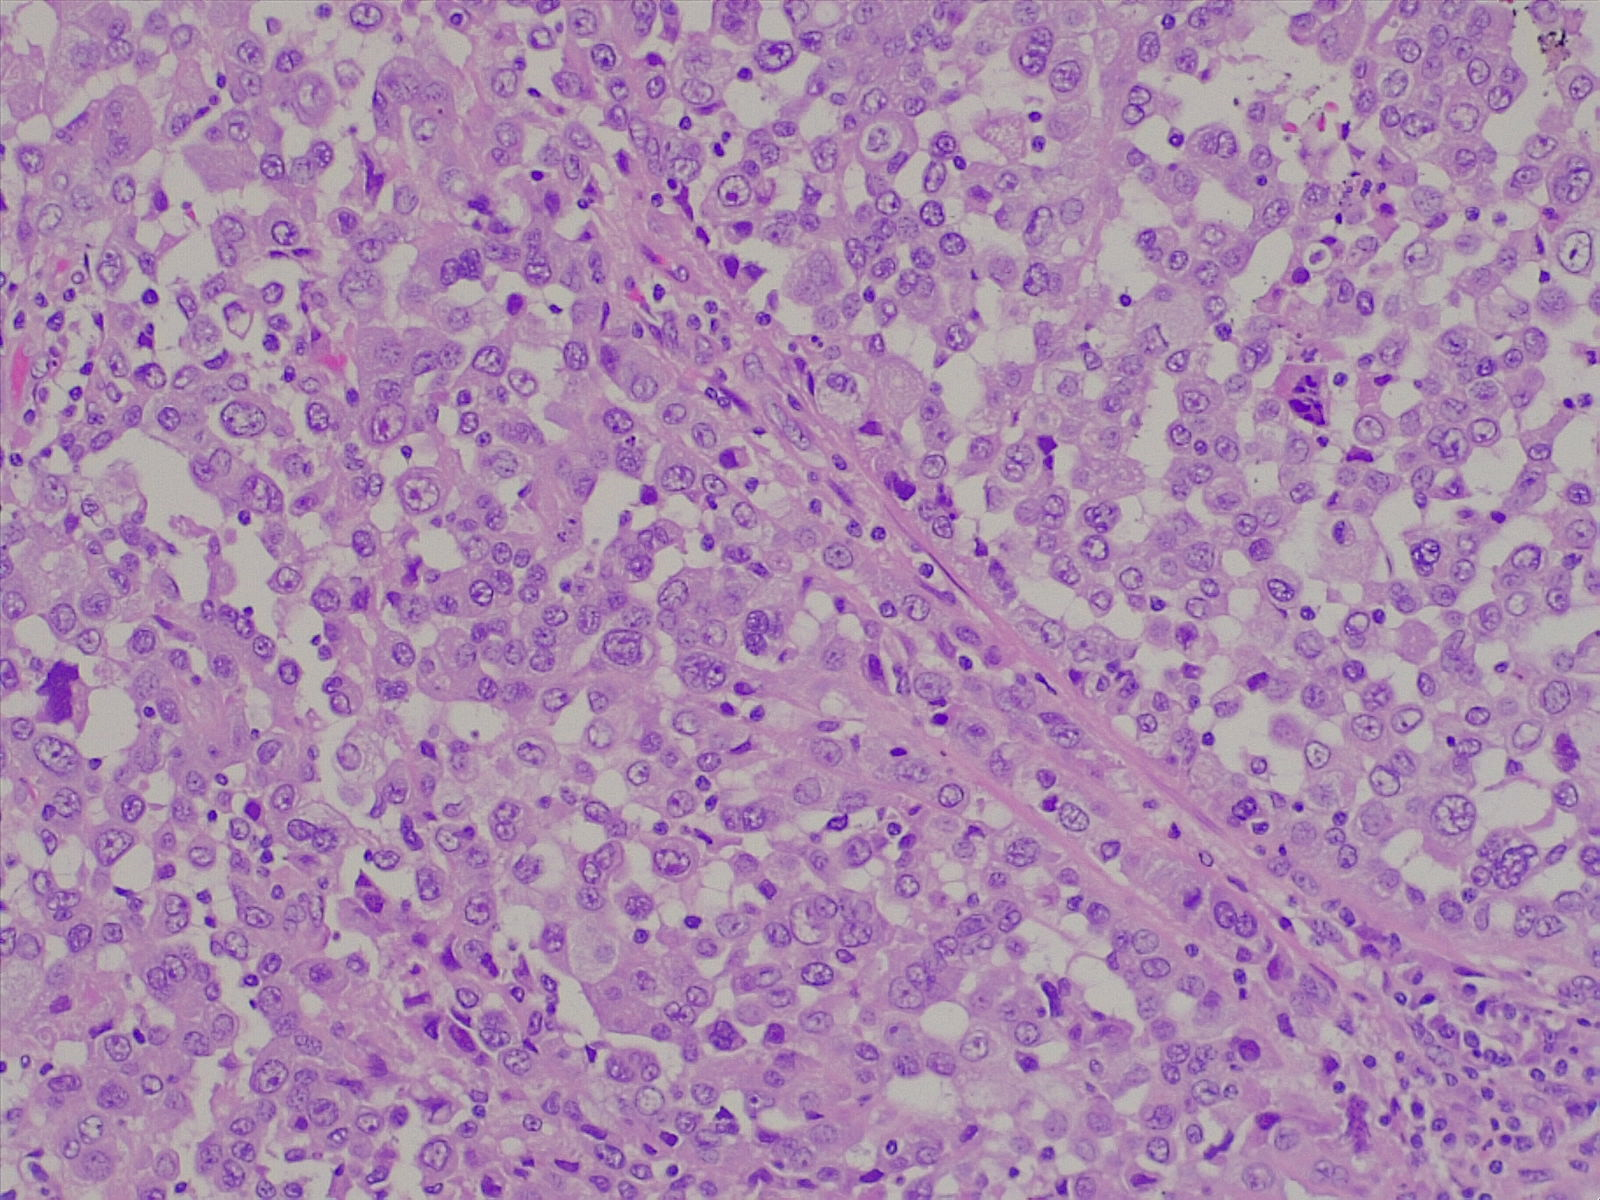
Label: lung adenocarcinoma, poorly differentiated